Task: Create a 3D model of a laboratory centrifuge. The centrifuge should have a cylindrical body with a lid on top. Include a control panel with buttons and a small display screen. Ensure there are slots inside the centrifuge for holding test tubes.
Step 48:
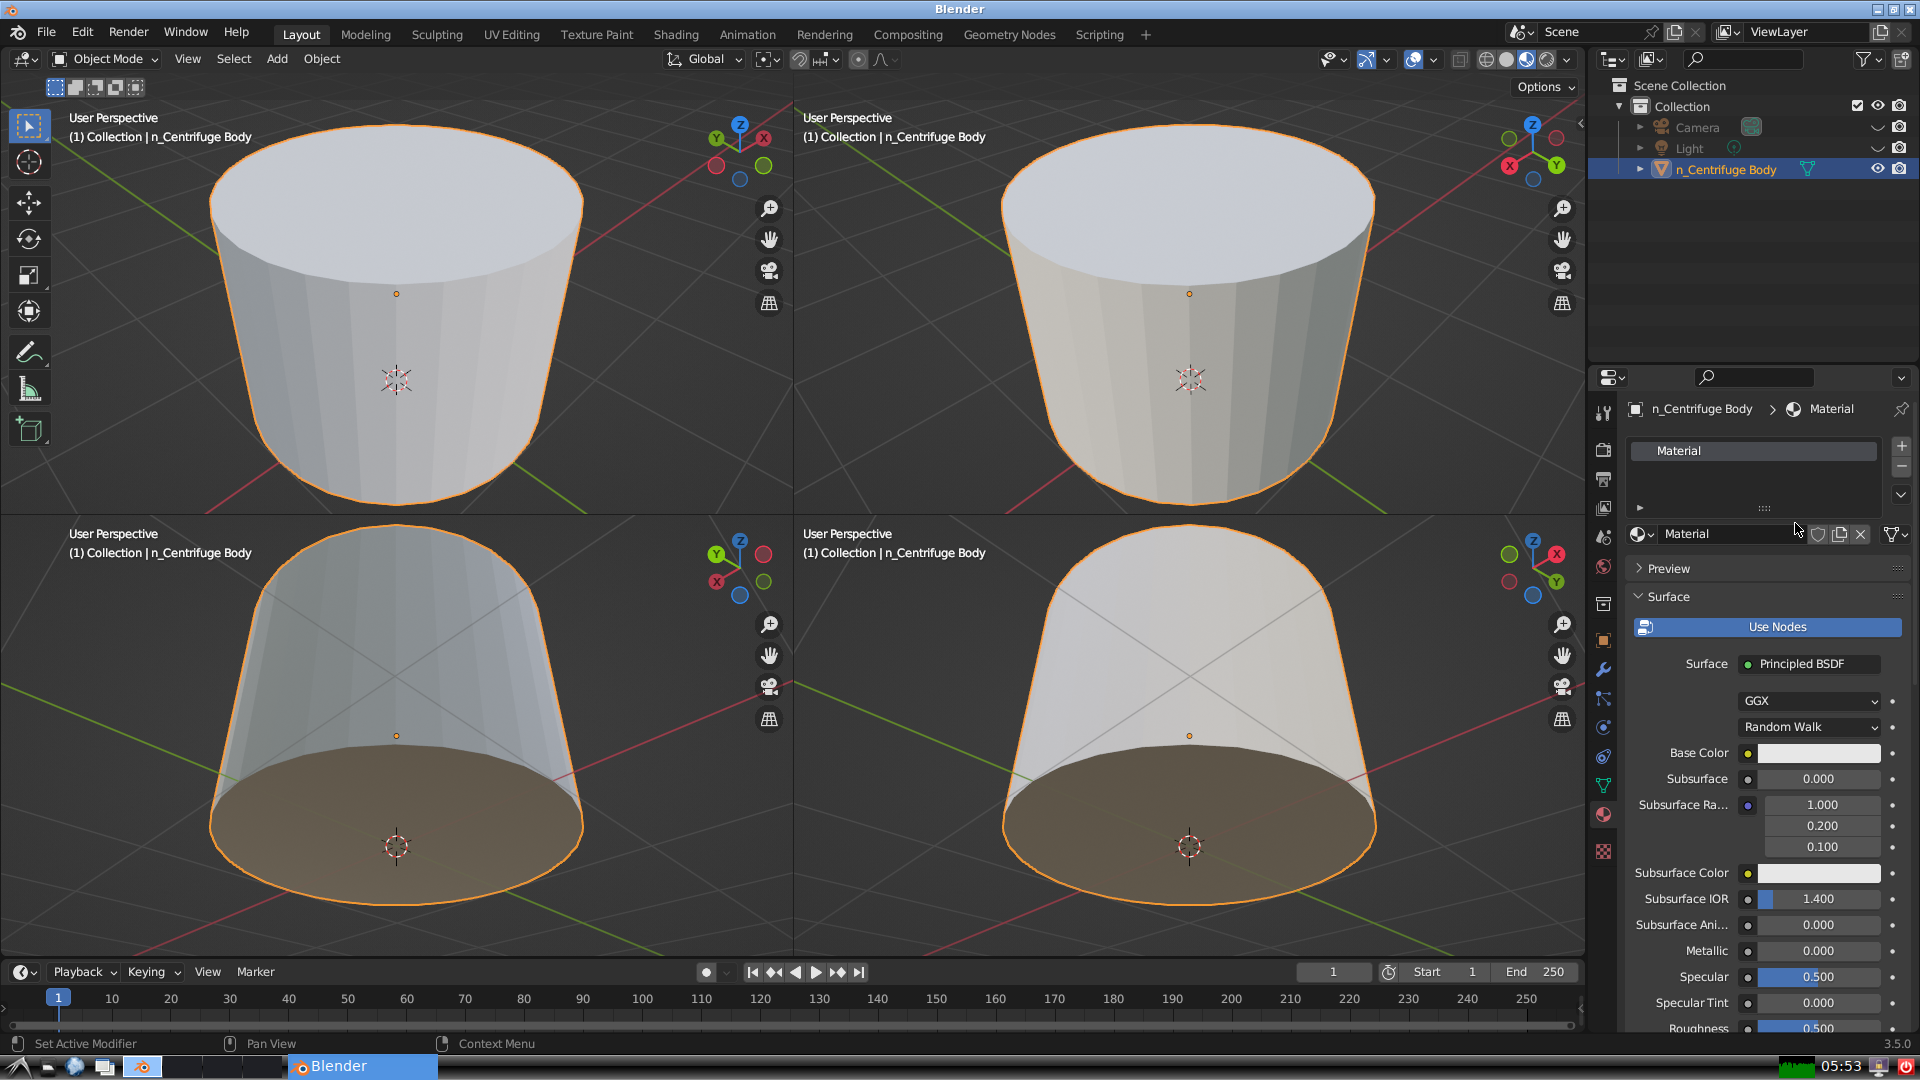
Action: {"mouse_move": [1604, 815]}